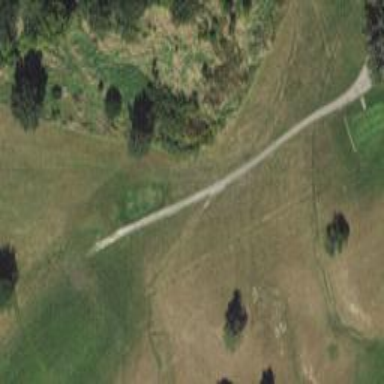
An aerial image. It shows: Path for both roads and golfers.